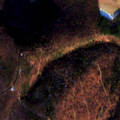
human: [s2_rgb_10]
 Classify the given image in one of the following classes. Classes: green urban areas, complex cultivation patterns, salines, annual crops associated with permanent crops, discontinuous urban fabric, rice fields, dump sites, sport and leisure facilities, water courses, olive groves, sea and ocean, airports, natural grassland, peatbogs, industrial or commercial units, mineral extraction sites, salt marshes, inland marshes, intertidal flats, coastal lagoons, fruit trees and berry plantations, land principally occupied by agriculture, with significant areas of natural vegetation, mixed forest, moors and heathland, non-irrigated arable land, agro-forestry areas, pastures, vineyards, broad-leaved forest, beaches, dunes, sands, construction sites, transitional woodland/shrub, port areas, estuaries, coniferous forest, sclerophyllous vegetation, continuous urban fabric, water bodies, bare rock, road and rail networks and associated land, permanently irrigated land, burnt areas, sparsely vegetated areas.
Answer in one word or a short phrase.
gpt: non-irrigated arable land, broad-leaved forest, mixed forest